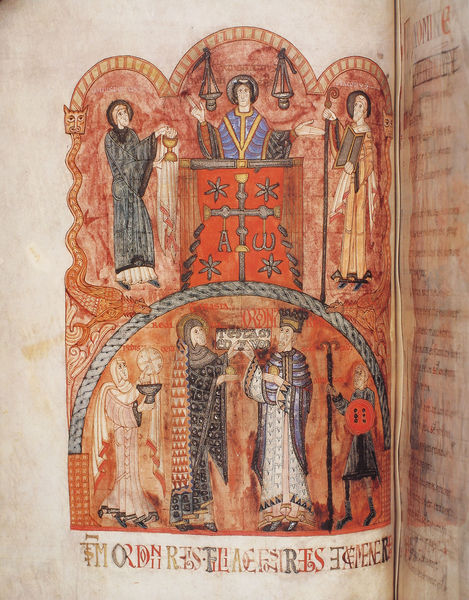
Titel: Liber Testamentorum
Institution: Oviedo, Kathedralarchiv
Schlagwörter: blau, gemälde, mann, grün, menschen, braun, bunt, frau, grau, lampen, licht, lichter, zeichnung, rot, malerei, architektur, schale, gold, gewänder, stock, engel, schrift, bogen, farbe, könig, soldaten, waage, buch, kreuz, religion, seite, text, beten, ritter, altar, wappen, heiligenschein, kanzel, mittelalter, gottesdienst, hostie, priester, romanik, segnen, predigt, heilige, biblisch, buche, christentum, handschrift, kommunion, heiliger geist, buchmalerei, verso, evangeliar, aw, predigier, a und o